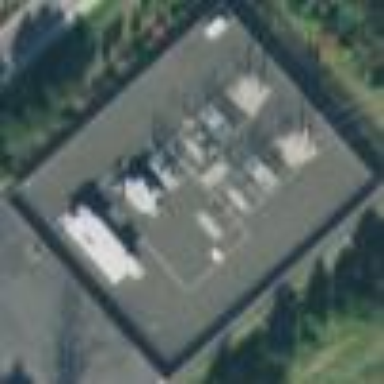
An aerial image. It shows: Distribution level power substation surrounded by fence.